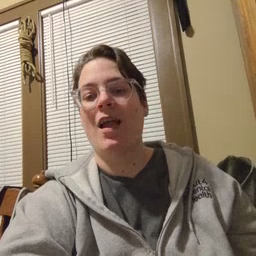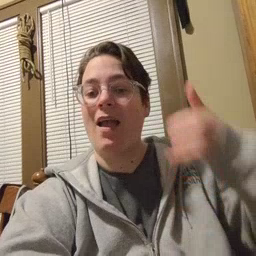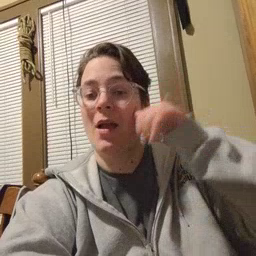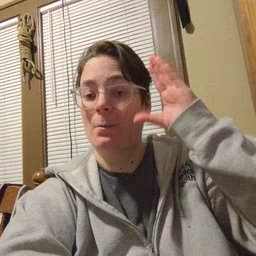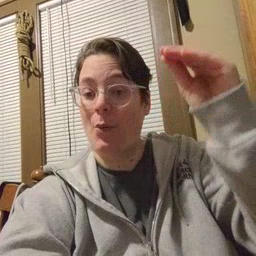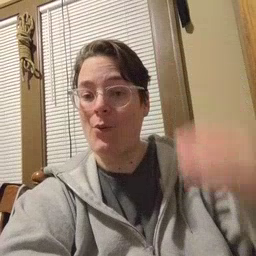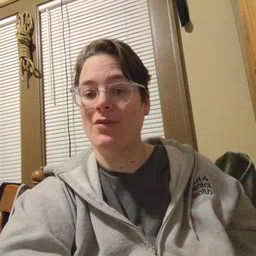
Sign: cowboy